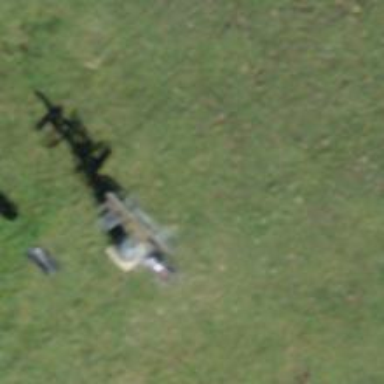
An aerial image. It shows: Pylon for aerialway.